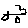
Label: car